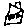
Label: house